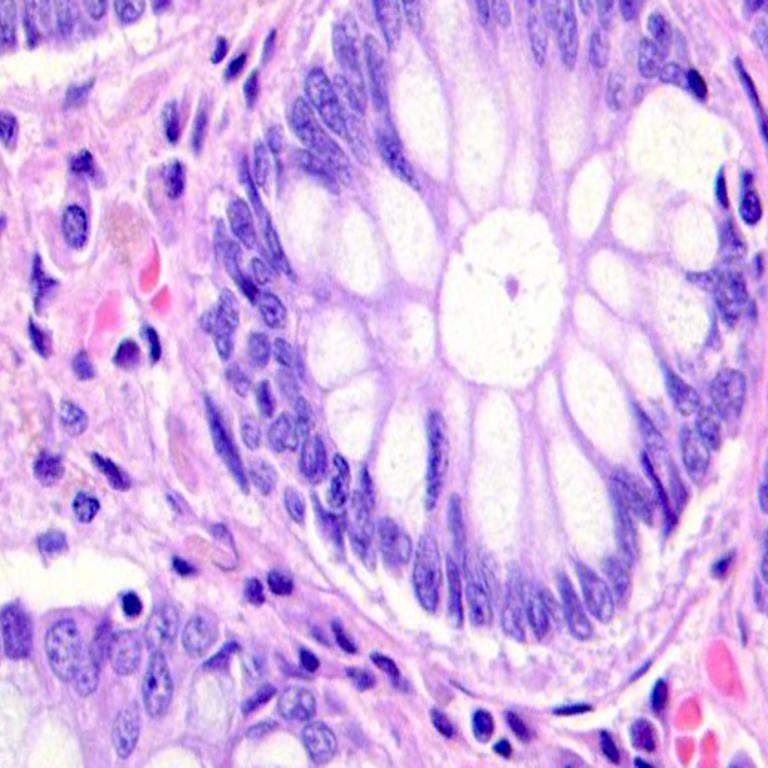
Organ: colon
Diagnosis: benign